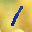
Label: 1